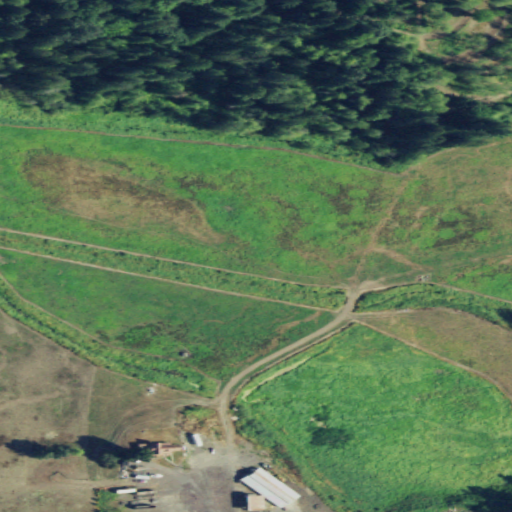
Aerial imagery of valley in Washington named Cherry Valley containing pasture, mixed forest, low intensity development, woody wetlands, shrub, herbaceous wetlands, open development, medium intensity development, high intensity development, and evergreen forest